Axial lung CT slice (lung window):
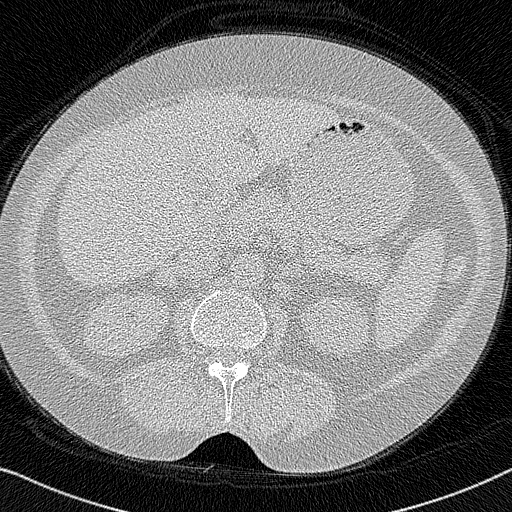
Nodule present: no